Aerial crown-view tile of a tropical tree (Barro Colorado Island, Panama), acquired 20240716:
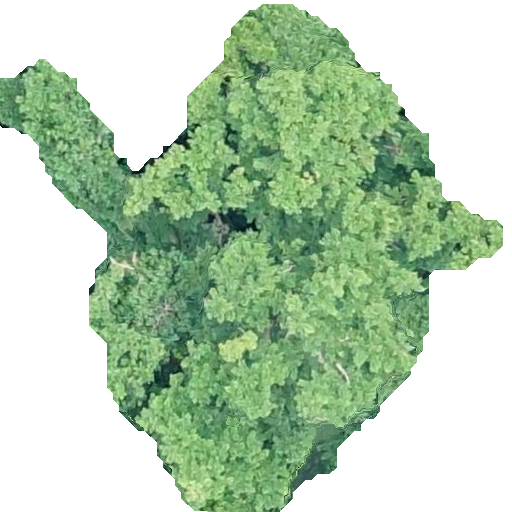
Species: Platypodium elegans
GBIF accepted scientific name: Platypodium elegans
Crown area: 215.881 m²